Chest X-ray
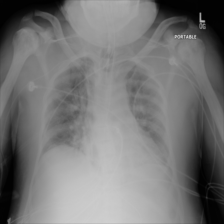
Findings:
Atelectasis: negative
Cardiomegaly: negative
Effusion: negative
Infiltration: negative
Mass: negative
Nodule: negative
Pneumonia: negative
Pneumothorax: negative
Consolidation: negative
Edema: positive
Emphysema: negative
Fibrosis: negative
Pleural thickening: negative
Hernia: negative